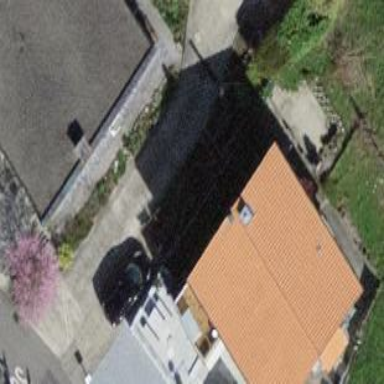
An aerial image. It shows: Building with tiled roof.